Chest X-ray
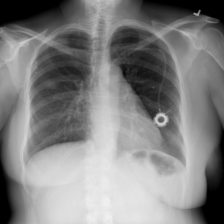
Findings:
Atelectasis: negative
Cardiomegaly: negative
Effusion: negative
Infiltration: negative
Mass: negative
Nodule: negative
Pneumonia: negative
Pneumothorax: negative
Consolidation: negative
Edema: negative
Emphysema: negative
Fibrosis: negative
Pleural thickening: negative
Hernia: negative